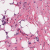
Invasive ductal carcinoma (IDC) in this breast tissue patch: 0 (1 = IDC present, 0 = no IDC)